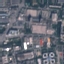
Land use / land cover: Industrial